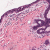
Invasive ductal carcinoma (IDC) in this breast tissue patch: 0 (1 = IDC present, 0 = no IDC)